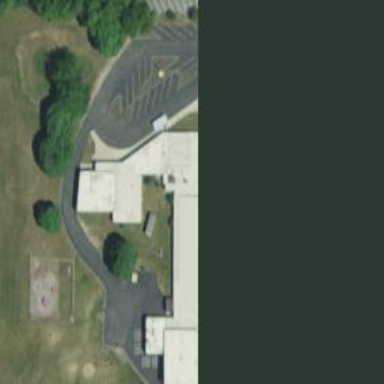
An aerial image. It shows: School building.